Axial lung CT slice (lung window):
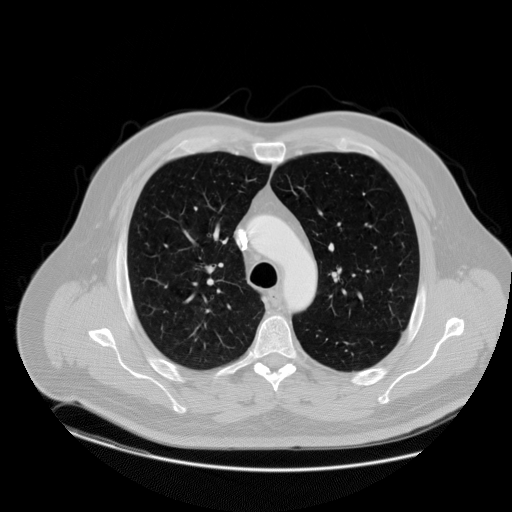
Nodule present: no